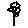
Label: flower